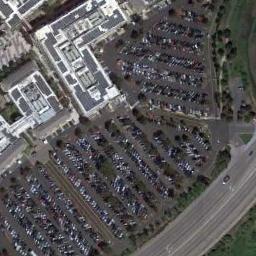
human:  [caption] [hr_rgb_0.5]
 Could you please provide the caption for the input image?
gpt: Many cars of different styles are on the parking lot .

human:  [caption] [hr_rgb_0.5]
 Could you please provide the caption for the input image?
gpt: The parking lot has lots of cars arranged neatly in lines and some buildings are next to the parking lot .

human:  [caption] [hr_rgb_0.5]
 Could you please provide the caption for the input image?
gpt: The parking lot is full of cars next to some buildings .

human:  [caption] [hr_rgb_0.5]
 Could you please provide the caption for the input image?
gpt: The parking lot has some yellow signs and two rows of coconut trees .

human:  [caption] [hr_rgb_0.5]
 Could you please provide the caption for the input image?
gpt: There are hundreds of cars on the parking lot beside a freeway .